Question: my system is xp+gvim,i have set language in registry
'''
[HKEY_CURRENT_USER\Console\%SystemRoot%_system32_cmd.exe]
"CodePage"=dword: 437
'''
my cmd information is english now,and my gvim is is english too ,in my _vimrc
'''
set langmenu=en_US
let $LANG = "en_US"
'''
when i input ':!date' in command mode of gvim ,the ouput is chinese,how can i make it into english?

when i input in cmd command ,i got :
Microsoft Windows XP [Version 5.1.2600]
(C) Copyright <PHONE> Microsoft Corp.
C:\Documents and Settings\sanya>date
The current date is: ??? 2014-01-11
Enter the new date: (yy-mm-dd)
why :!chcp from inside Vim i get 936 ,not 437?
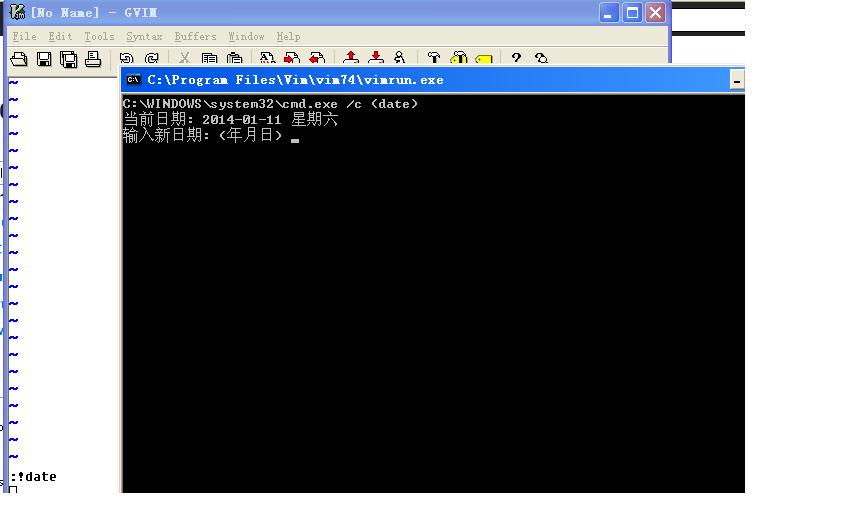
Answer: The Vim settings don't affect any external commands launched from it (at least pure Windows applications don't consider '$LANG', which is a Unix concept).
The just influences the characters that can be displayed (and input) in the console; I don't think it changes the user's language. To do that, you have to use Control Panel > Regional Settings, or use a programmatic alternative (like here: <URL>.